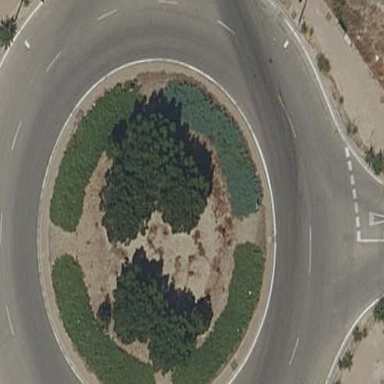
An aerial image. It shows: Residential road with roundabout.